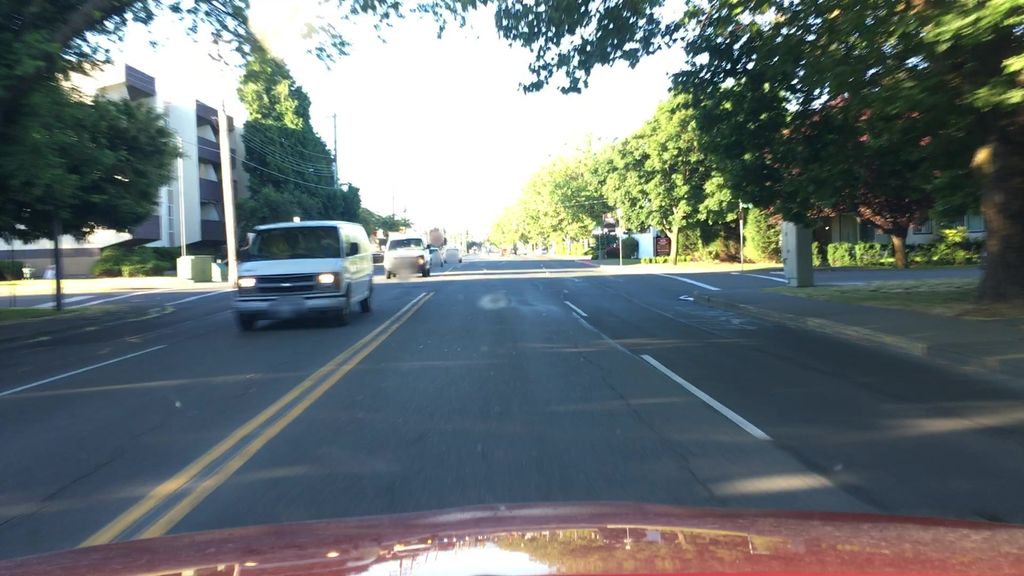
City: victoria